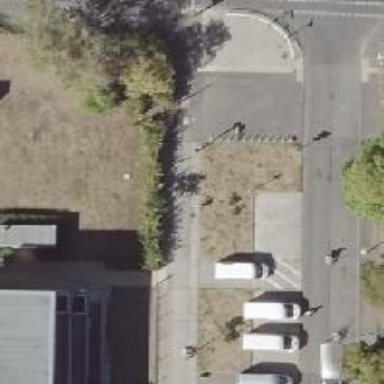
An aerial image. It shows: Bicycle rental service.